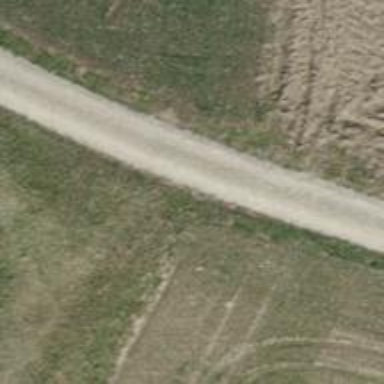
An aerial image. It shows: Gravel track with grade2 tracktype.